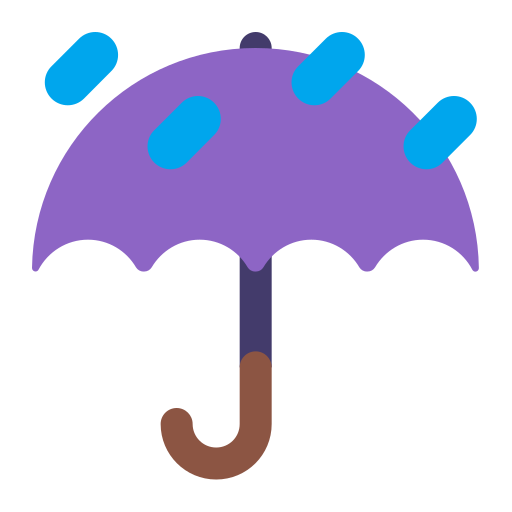
umbrella with rain drops flat